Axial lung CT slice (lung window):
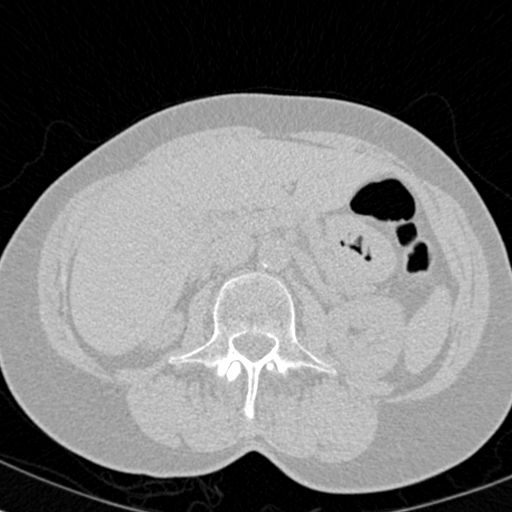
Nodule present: no